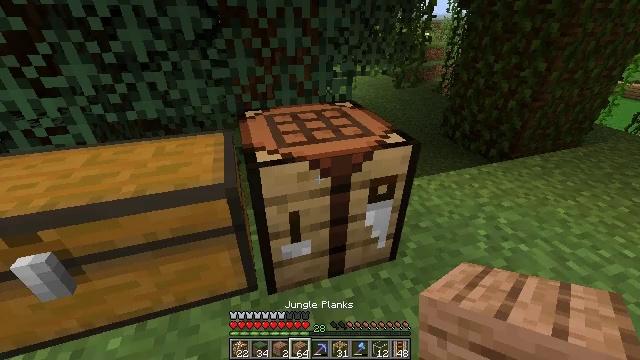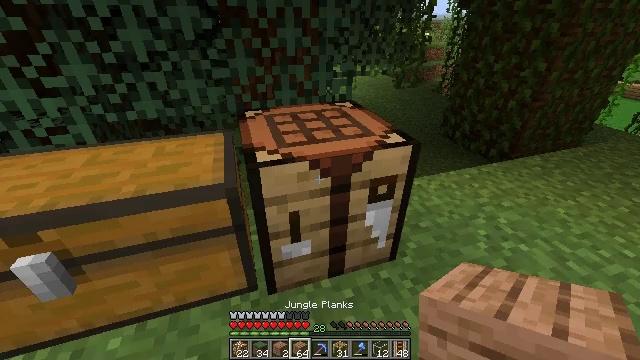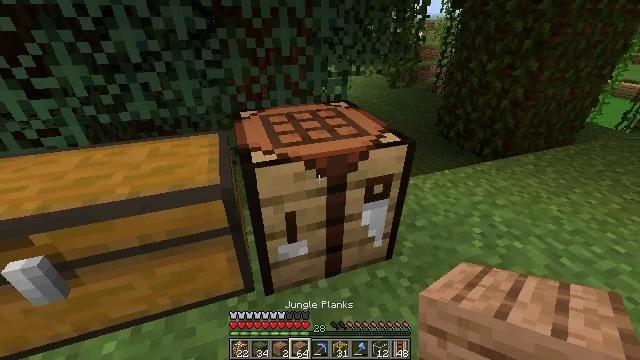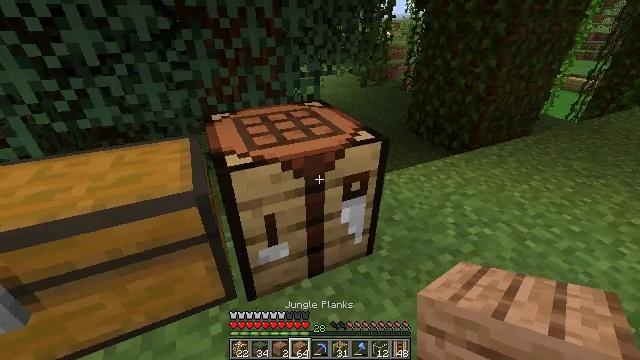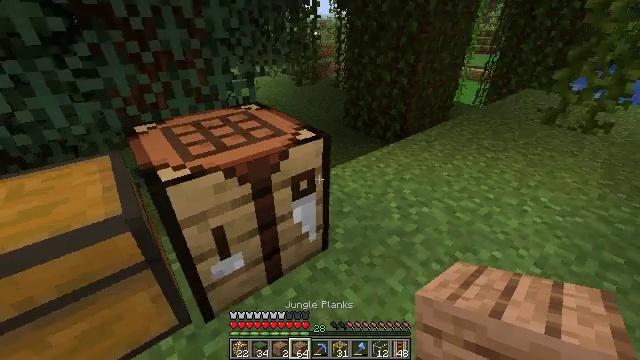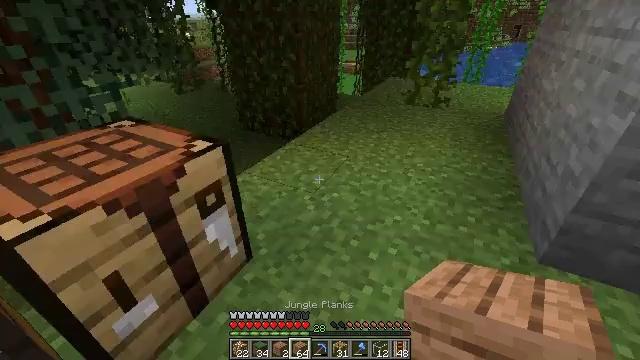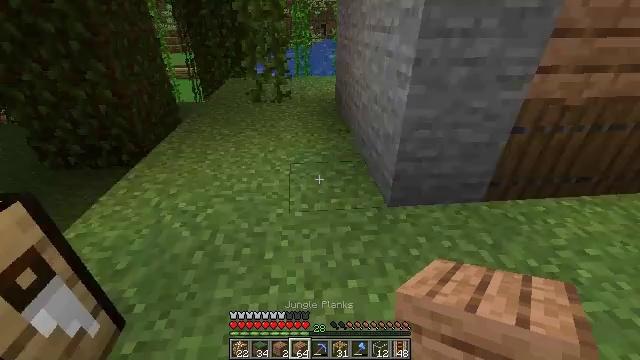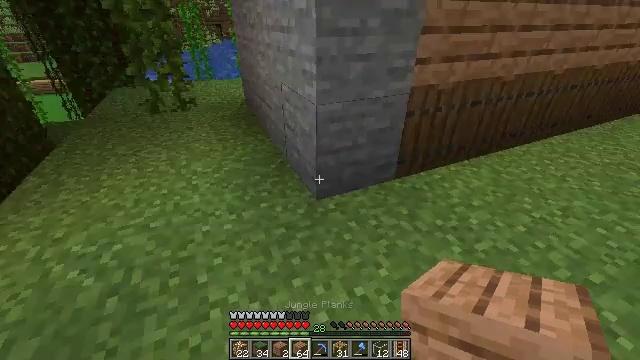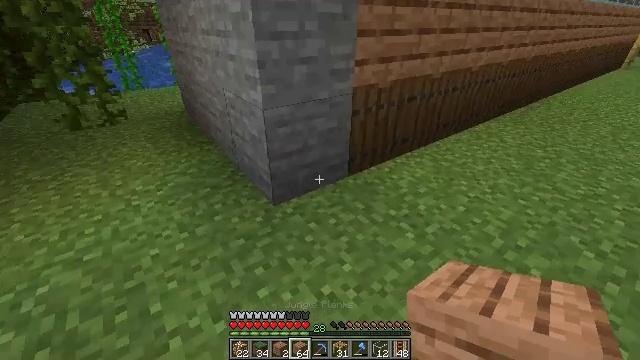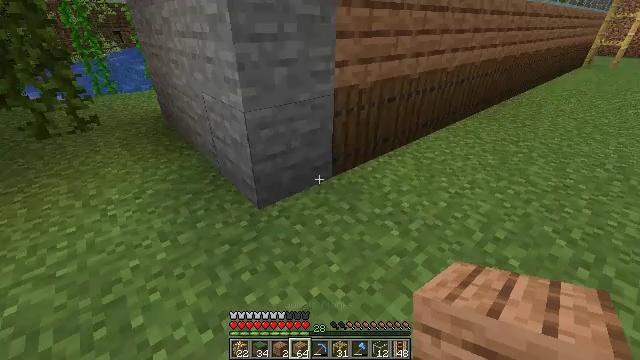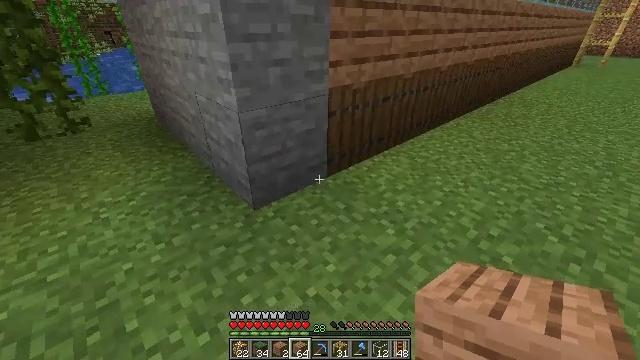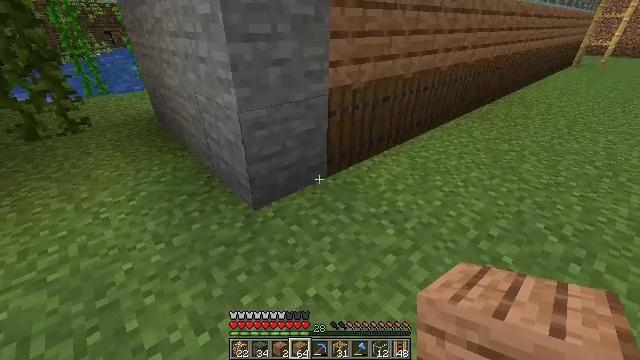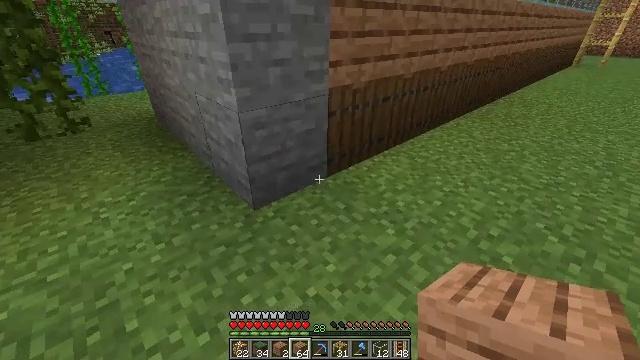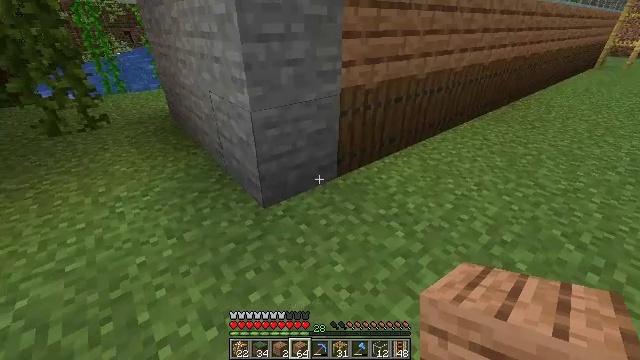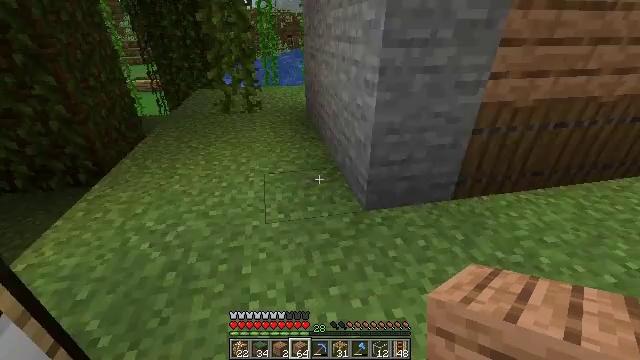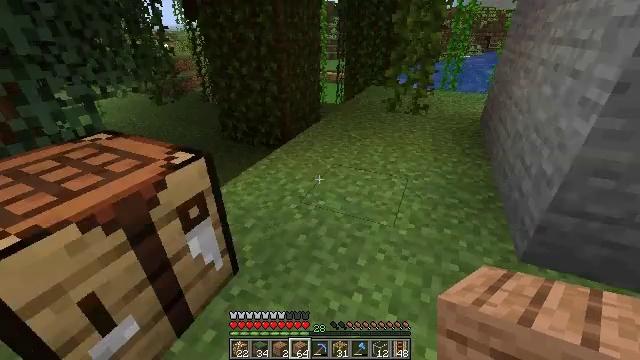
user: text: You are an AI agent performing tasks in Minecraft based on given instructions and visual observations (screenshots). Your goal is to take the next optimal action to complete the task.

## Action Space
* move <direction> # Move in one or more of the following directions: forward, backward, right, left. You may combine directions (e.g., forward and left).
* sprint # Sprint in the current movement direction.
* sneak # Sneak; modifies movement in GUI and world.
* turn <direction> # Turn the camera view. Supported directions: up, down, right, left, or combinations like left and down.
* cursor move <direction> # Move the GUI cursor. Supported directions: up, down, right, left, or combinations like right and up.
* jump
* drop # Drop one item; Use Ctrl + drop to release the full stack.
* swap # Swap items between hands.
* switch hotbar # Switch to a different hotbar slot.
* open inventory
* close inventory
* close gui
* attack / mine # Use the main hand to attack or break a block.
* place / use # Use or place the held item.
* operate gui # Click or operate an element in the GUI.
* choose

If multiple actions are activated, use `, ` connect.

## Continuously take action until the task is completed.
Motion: motion action
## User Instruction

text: Open the crafting table to make a piston.
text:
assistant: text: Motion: no_op
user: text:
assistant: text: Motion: turn right
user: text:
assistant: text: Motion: turn right
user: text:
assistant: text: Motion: turn right
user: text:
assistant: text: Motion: turn right
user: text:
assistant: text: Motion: turn right
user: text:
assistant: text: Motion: turn right
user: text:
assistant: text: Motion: turn right
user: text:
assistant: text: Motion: turn right
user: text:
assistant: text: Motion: turn right
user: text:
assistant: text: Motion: no_op
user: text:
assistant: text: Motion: no_op
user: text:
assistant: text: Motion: turn left
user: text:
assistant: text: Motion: turn left
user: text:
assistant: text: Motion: turn left
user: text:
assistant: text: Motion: turn left
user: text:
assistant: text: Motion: turn left and down
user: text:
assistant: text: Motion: turn left and down
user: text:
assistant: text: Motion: no_op
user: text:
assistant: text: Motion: no_op
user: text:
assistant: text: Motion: no_op
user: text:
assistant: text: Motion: turn left
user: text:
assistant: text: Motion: turn left
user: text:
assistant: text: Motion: no_op
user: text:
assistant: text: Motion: use / place
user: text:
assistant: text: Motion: use / place
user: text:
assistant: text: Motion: no_op
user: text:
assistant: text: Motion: no_op
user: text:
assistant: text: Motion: no_op
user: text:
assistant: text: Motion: open gui